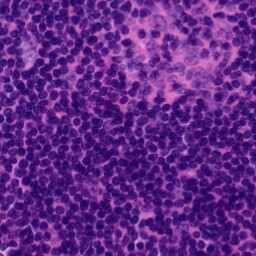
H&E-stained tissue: Tonsil